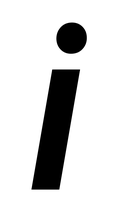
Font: Roboto-Italic_Condensed_SemiBold_Italic